Question: i am trying to make a web service from WSDL so i have added the service reference , the aacheck takes 3 parameters username,password and the result
i cant handle the third parameter it keep display
> argument 3 must be passed with ref keyword
how to fix this ?
the code:
'''
ServiceReference1.nwebserviceClient req = new ServiceReference1.nwebserviceClient();
req.aaCheck(username.Text, password.Text,third parameter);
'''
I have tried to replace the third parameter with lable.Text did not work also .tostring(); and still not work what should i replace with the third parameter

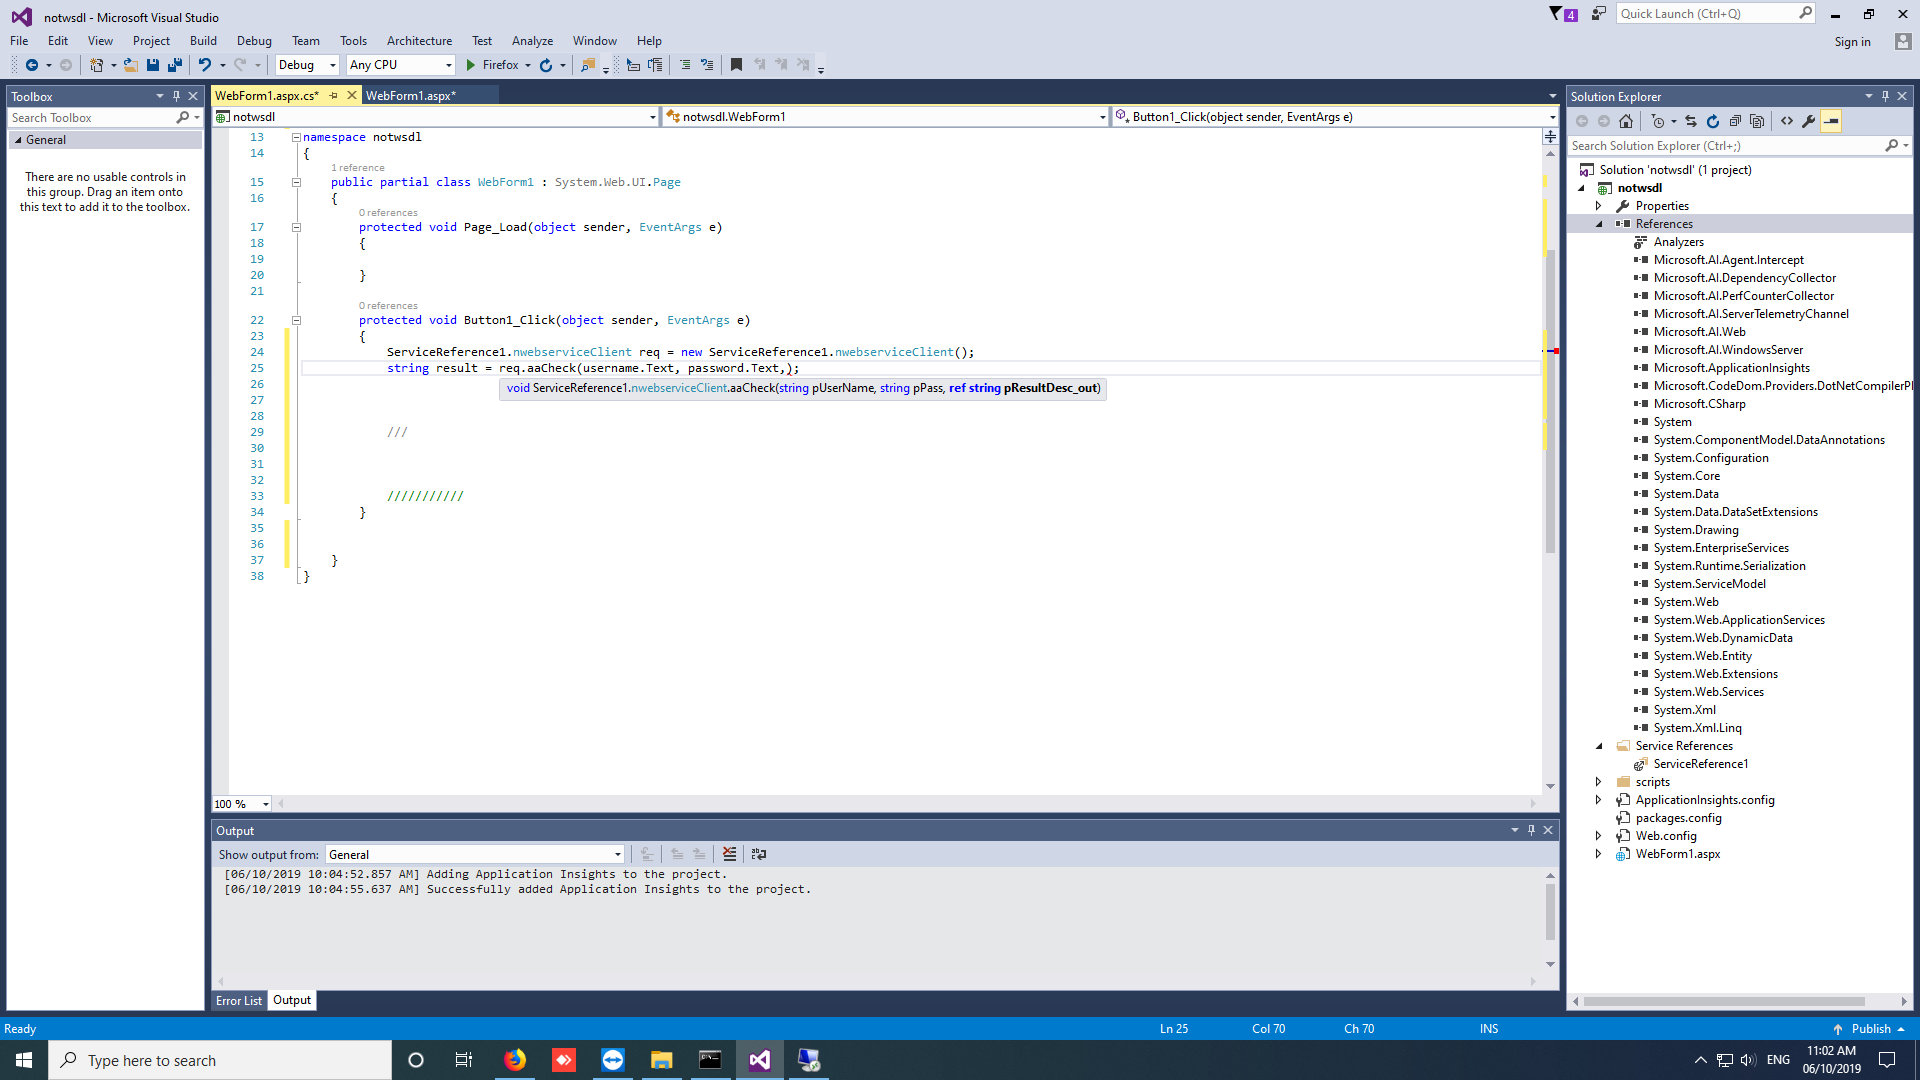
Answer: So your web service seems to expect a 'ref string' as third parameter. Guessing from the parameter name probably to return some result.
The following will work:
'''
string resultDesc = "";
req.aaCheck(username.Text, password.Text, ref resultDesc);
label.Text = resultDesc;
'''